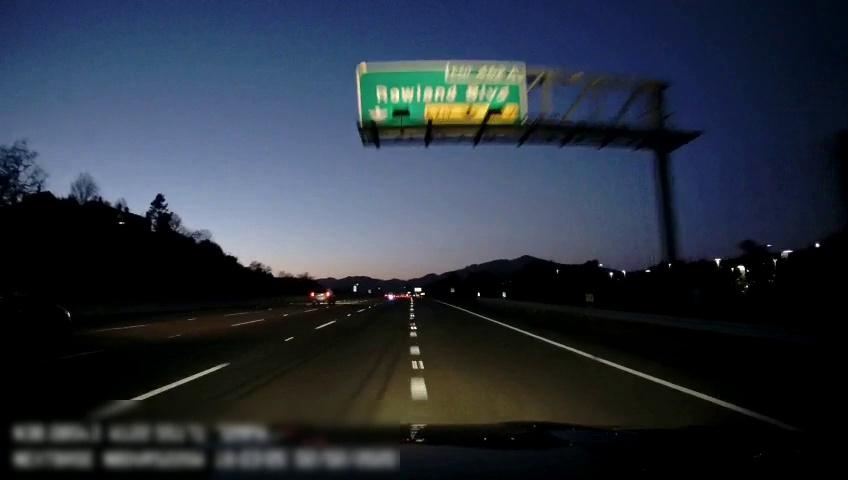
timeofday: Dusk/Dawn/Twilight
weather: Other
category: Drivable Space
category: Vehicles | SUV
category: Vehicles | SUV
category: Lanes | Alternate Lane
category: Lanes | Alternate Lane
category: Lanes | Alternate Lane
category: Lanes | Alternate Lane
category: Lanes | Alternate Lane
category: Lanes | Alternate Lane
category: Traffic | Signs